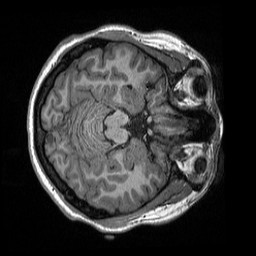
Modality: T1w
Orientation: axial
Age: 22
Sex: female
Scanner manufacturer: siemens
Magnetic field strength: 3 T
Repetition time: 2.3 s
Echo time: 0.00298 s